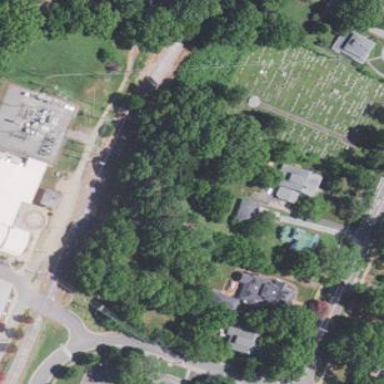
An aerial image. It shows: Cemetery.